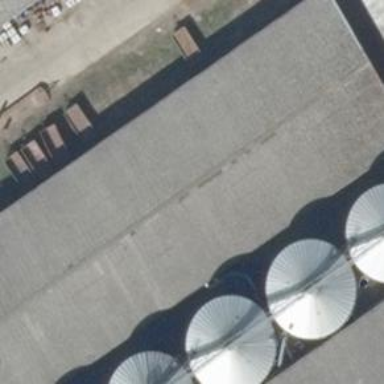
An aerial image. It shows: Industrial building.